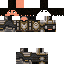
A male human skin with medium skin, wearing brown long hair dressed in a black armor chest and black pants, featuring a closed mouth.